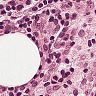
Metastatic tissue present: no